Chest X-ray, AP view. Patient: 47 years old, sex F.
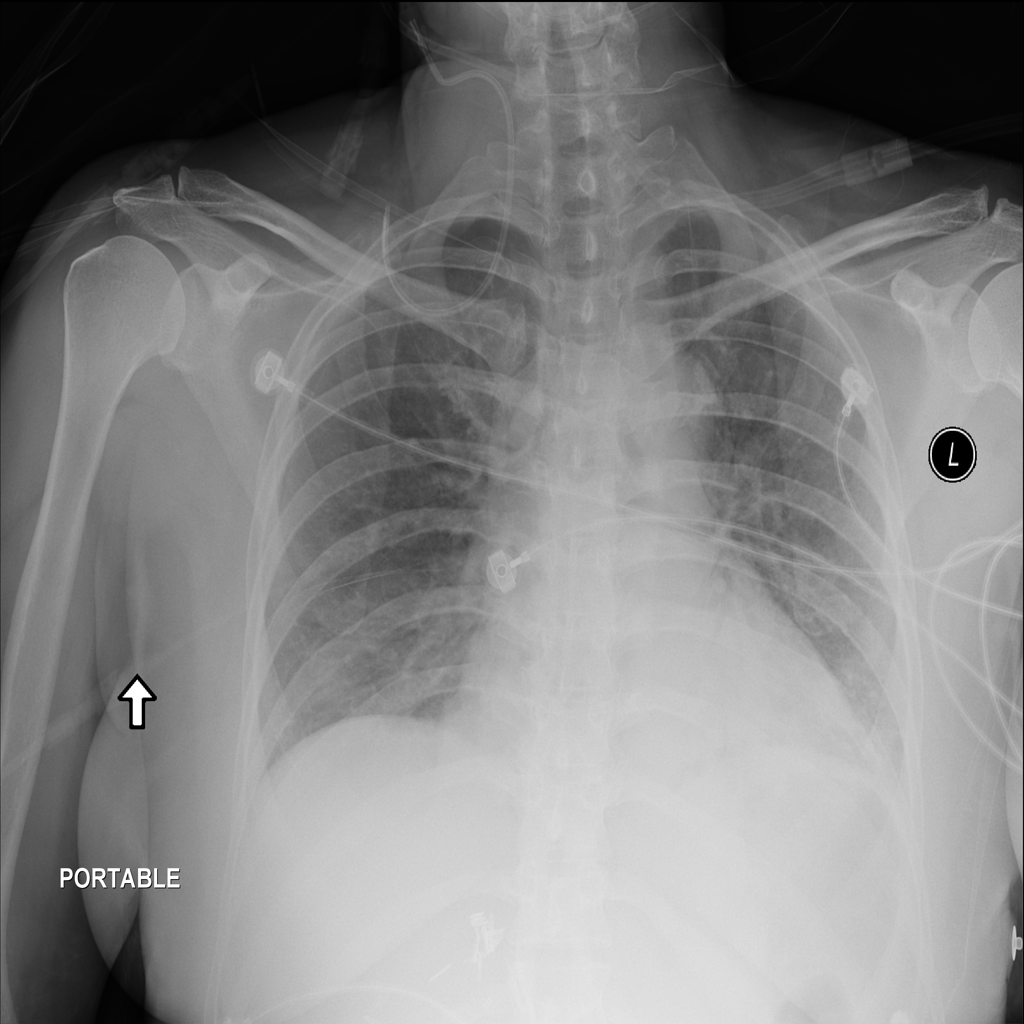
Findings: Pneumothorax